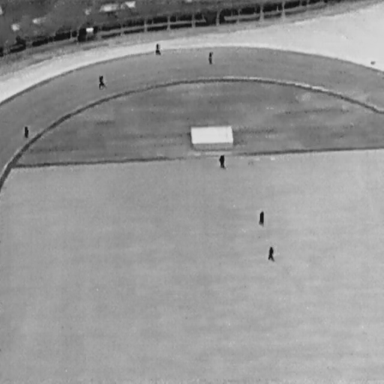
There are seven People in the infrared image.